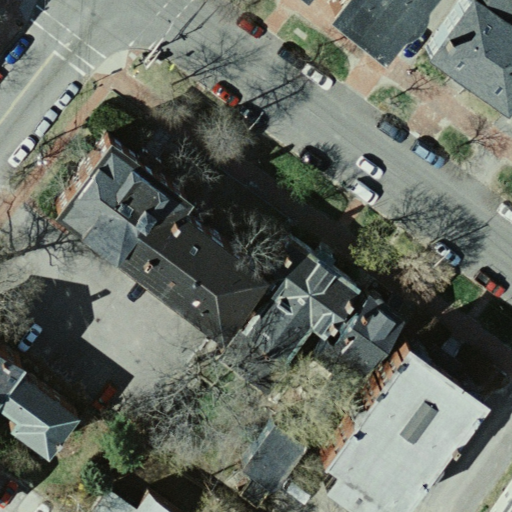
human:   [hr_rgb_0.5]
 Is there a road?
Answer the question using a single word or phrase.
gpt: yes

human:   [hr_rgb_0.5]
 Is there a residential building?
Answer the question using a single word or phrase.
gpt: yes

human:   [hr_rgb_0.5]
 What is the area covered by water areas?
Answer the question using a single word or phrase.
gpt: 0m2

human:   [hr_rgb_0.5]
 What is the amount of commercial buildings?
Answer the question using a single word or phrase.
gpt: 0

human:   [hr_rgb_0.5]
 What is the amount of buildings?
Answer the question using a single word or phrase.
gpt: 3

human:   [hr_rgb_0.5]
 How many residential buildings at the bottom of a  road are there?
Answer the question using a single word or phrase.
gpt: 2

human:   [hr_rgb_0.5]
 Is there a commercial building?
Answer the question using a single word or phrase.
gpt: no

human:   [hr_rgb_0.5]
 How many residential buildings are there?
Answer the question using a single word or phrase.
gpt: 3

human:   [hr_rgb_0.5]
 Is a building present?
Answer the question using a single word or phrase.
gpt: yes

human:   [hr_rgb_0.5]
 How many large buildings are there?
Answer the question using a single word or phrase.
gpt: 1

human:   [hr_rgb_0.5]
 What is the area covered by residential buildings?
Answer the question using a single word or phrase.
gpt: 1017m2

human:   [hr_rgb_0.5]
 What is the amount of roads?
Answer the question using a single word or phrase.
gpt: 3

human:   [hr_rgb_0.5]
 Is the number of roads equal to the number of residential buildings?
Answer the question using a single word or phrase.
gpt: yes

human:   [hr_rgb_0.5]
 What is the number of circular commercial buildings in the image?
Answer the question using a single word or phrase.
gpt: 0

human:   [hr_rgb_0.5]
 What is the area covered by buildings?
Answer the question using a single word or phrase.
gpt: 1017m2

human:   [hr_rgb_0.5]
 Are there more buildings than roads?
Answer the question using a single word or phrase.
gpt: no

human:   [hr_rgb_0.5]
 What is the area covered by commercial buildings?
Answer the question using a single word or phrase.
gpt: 0m2

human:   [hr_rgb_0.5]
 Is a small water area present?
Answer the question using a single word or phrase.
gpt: no

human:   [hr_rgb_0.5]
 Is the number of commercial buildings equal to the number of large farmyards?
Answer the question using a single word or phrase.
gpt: yes

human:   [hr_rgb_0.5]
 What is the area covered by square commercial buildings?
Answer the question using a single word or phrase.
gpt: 0m2

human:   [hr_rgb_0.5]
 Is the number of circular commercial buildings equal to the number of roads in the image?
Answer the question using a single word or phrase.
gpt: no

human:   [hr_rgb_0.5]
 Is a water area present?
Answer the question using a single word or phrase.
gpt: no

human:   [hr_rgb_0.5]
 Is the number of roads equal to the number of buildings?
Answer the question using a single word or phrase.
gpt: yes

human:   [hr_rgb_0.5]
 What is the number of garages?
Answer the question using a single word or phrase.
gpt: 0

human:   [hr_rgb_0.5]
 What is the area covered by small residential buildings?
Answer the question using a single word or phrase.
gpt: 32m2

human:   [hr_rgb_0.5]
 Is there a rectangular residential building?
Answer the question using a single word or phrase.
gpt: yes

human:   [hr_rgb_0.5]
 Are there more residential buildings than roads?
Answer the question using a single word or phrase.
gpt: no

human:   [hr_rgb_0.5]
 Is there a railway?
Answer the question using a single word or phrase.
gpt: no

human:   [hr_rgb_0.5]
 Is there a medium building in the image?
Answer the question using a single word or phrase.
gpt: yes

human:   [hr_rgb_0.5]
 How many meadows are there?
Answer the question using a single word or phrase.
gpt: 0

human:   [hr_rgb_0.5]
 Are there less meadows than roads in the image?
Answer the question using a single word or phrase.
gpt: yes

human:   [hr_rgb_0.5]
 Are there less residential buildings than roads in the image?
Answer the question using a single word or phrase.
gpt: no

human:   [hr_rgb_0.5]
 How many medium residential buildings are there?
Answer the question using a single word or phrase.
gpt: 1

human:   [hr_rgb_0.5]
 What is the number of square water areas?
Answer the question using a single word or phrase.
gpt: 0

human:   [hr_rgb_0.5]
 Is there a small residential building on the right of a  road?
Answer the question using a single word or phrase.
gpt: yes

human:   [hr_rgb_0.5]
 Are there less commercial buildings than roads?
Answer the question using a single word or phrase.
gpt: yes

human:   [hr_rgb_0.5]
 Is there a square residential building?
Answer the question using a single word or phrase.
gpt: no

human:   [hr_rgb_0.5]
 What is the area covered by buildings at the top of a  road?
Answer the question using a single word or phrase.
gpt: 32m2

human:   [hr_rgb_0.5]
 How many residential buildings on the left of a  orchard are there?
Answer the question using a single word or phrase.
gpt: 0

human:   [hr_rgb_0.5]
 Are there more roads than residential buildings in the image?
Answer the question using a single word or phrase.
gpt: no

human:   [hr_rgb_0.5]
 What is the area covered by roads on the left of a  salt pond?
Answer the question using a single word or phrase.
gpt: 0m2

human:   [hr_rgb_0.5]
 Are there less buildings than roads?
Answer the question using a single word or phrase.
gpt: no

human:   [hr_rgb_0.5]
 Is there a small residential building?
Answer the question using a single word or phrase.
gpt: yes

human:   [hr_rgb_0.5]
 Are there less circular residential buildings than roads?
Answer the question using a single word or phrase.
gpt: yes

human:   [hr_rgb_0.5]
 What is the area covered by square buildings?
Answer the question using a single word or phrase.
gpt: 0m2

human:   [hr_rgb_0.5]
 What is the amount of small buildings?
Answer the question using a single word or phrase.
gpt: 1

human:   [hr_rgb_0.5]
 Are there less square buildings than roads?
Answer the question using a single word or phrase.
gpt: yes

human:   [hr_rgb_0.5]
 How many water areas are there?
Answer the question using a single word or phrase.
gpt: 0

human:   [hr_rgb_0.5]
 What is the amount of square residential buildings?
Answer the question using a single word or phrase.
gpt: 0

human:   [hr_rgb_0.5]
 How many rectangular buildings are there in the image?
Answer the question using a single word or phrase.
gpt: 2

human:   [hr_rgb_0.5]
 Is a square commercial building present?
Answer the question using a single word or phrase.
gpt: no

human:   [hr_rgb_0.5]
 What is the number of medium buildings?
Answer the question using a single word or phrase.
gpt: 1

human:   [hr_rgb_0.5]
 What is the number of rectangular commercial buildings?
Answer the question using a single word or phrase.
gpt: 0

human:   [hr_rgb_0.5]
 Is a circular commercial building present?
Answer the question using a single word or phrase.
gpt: no

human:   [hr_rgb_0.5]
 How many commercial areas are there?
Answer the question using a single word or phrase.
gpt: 0

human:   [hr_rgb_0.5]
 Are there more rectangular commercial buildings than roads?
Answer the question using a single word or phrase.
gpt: no

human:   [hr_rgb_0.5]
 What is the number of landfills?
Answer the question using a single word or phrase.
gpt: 0

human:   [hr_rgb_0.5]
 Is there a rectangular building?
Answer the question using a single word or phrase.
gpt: yes

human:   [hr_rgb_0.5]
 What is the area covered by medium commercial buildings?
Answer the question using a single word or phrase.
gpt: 0m2

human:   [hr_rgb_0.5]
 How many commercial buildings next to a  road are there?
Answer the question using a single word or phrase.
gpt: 0

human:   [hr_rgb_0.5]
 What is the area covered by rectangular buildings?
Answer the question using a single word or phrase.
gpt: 835m2

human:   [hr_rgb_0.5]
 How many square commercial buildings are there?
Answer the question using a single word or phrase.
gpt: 0

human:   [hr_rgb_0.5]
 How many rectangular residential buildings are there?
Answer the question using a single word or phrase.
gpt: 2

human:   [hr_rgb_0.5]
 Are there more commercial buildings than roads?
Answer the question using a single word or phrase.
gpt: no